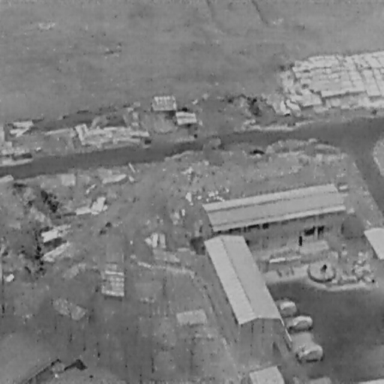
There are three Cars in the infrared image.